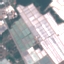
Land use / land cover: Industrial